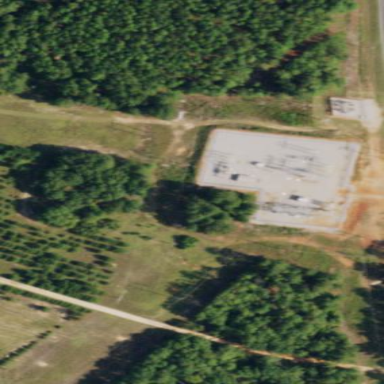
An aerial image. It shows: Distribution level power substation enclosed by fence.